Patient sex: F
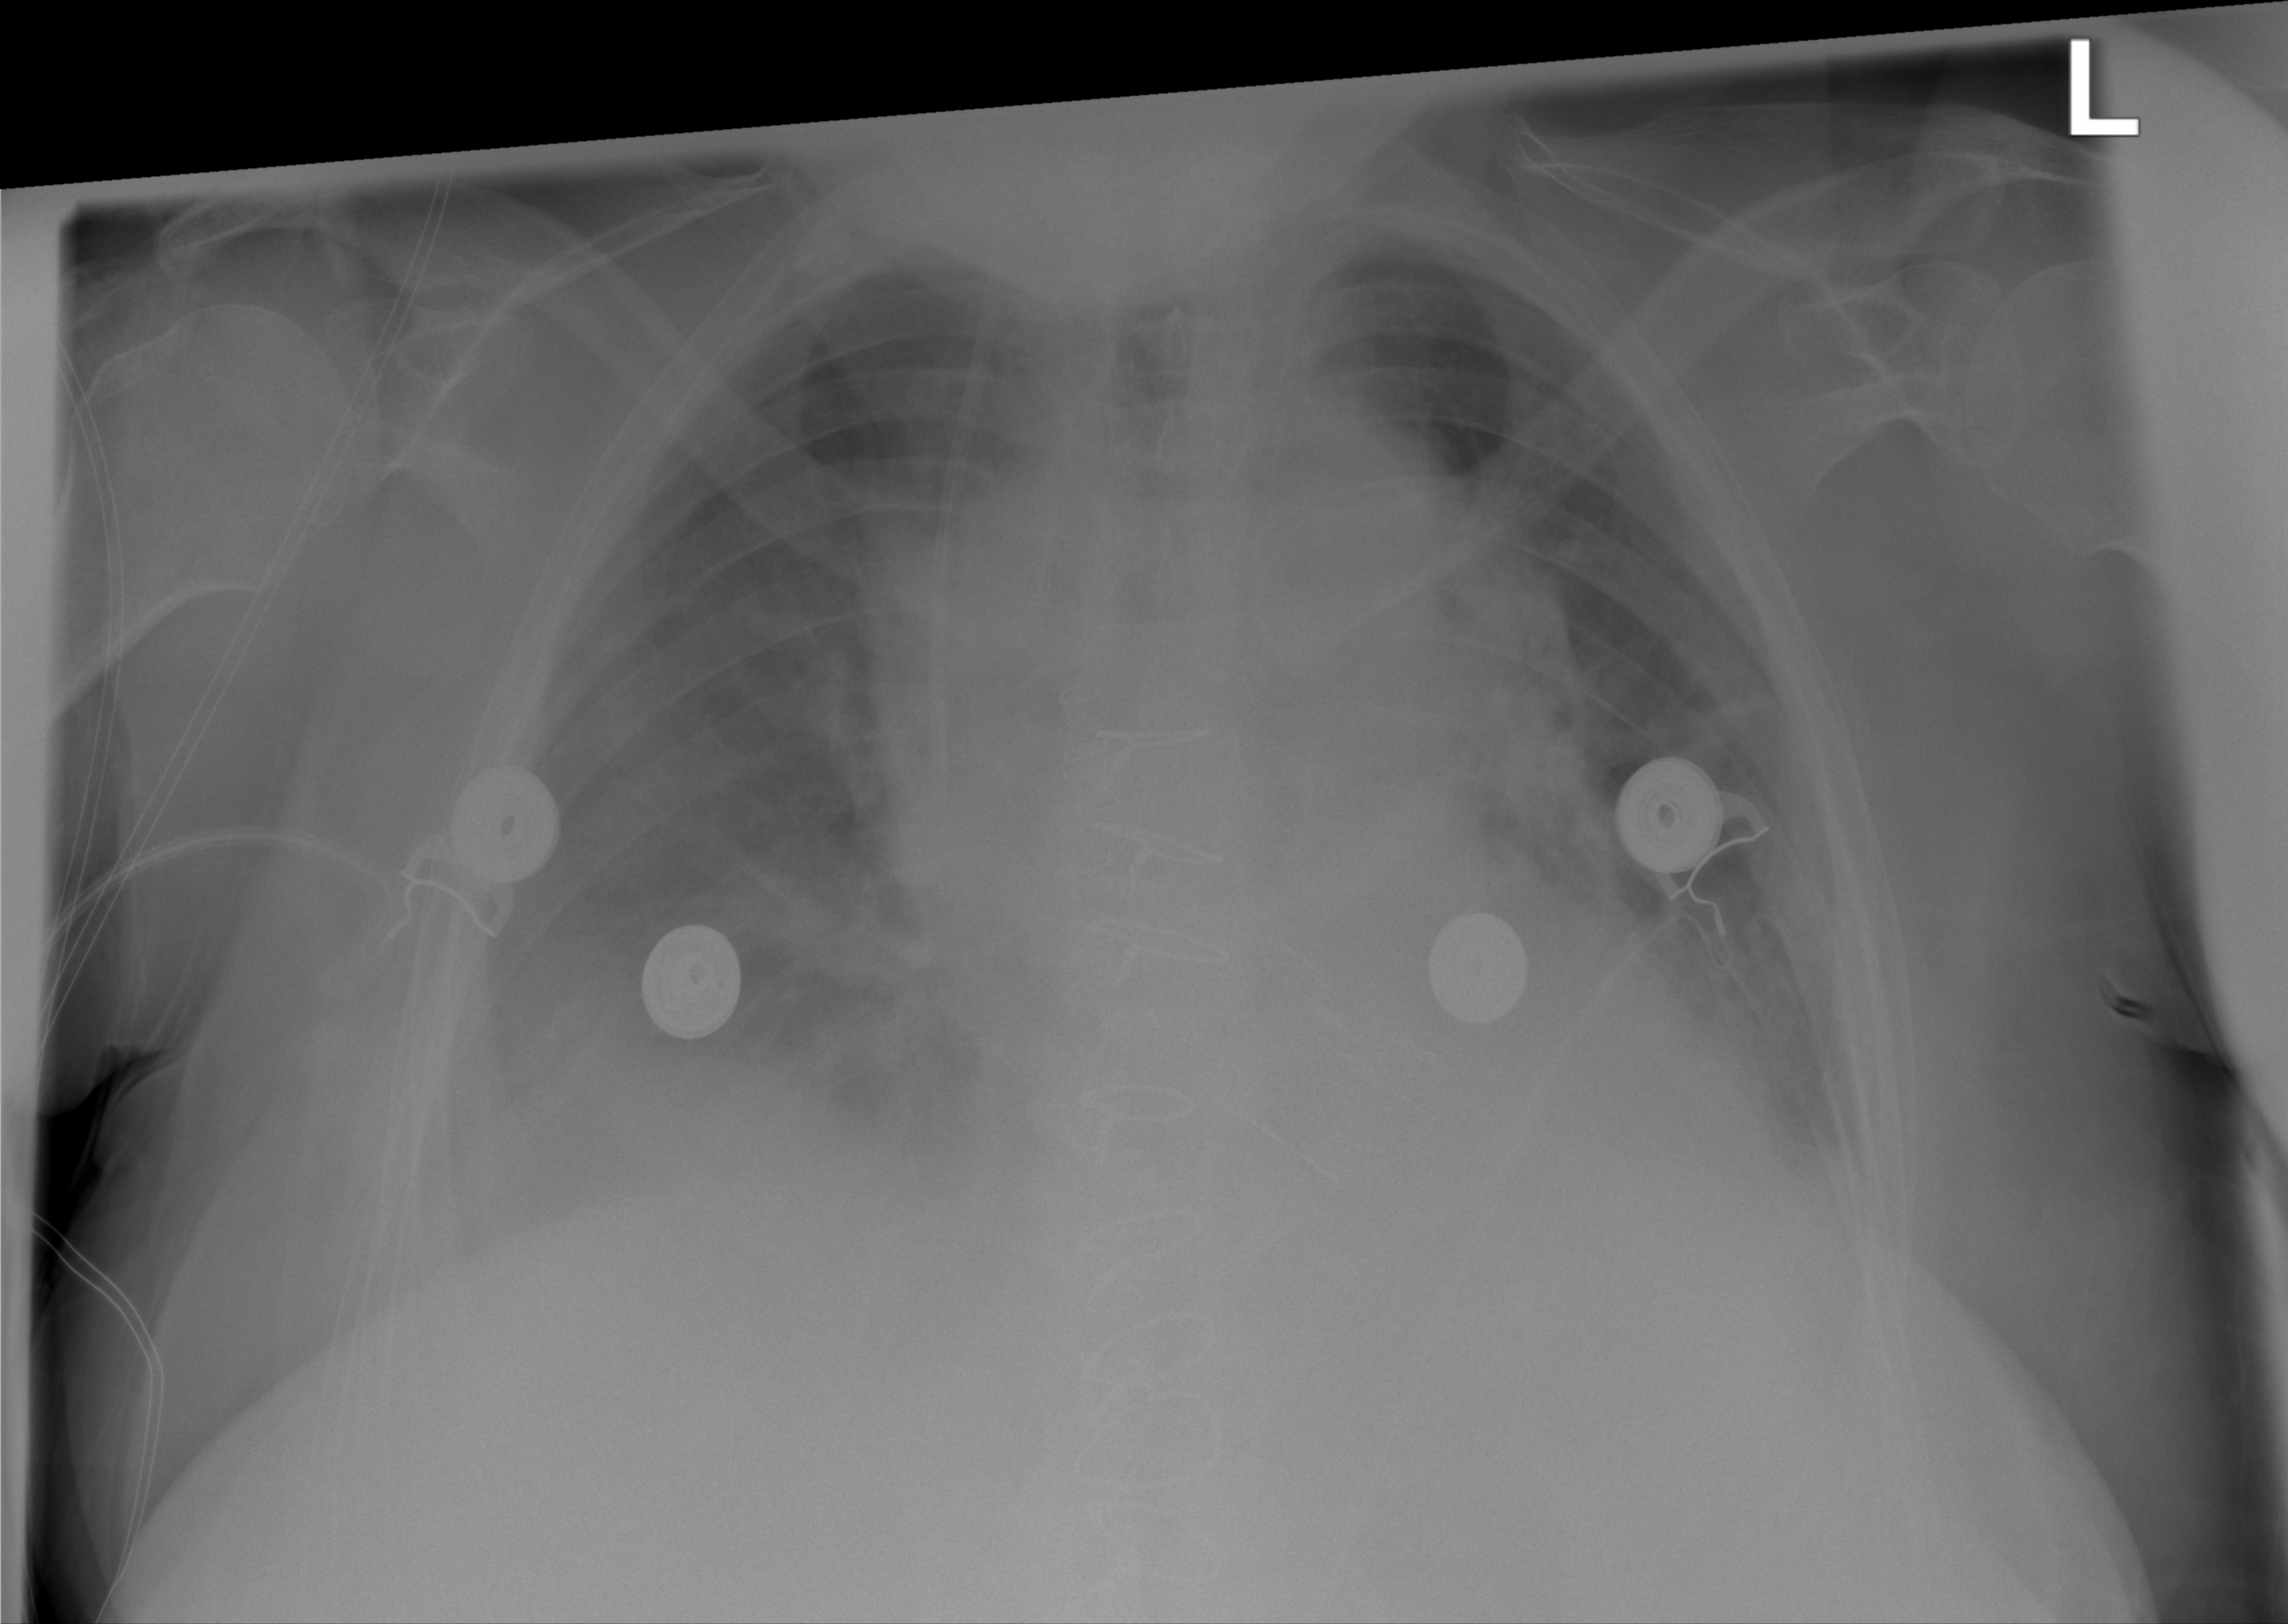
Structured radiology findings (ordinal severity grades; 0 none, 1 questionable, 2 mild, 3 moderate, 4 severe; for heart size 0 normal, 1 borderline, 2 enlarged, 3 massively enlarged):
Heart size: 0
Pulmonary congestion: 0
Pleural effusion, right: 3
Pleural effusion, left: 2
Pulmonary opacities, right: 0
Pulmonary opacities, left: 1
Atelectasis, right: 3
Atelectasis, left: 2